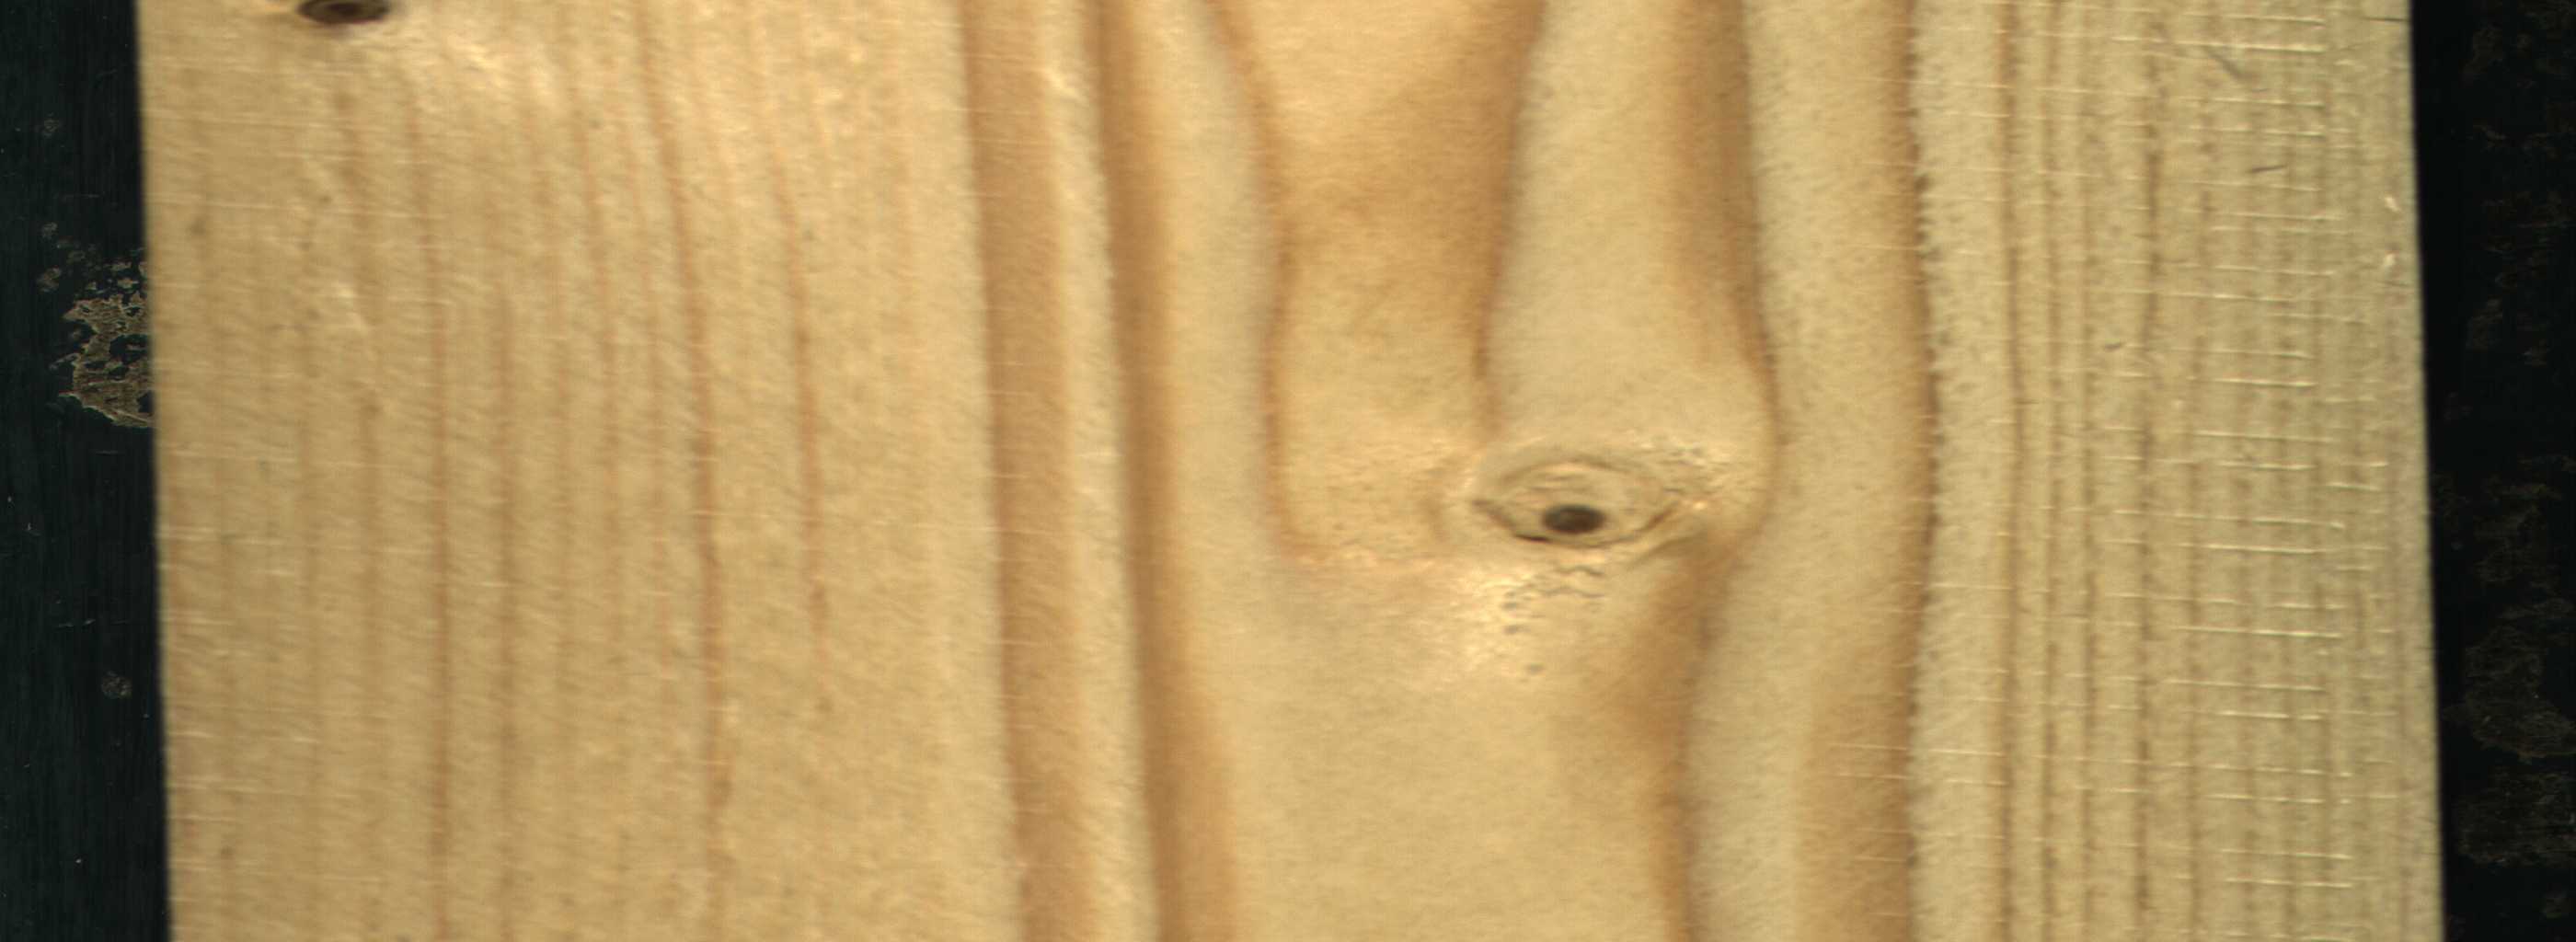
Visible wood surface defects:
Dead_Knot
Dead_Knot